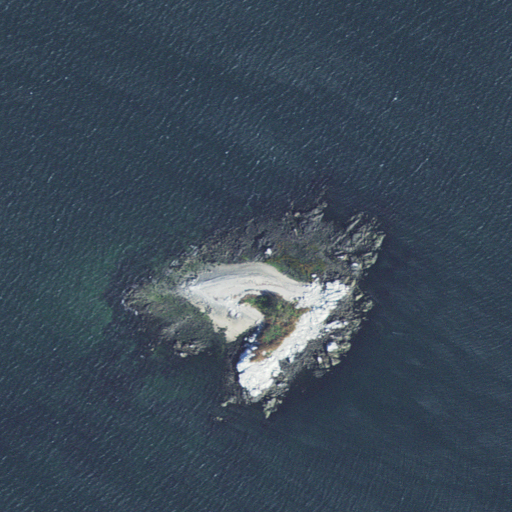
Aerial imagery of island in Massachusetts named Coney Island containing open water and herbaceous wetlands